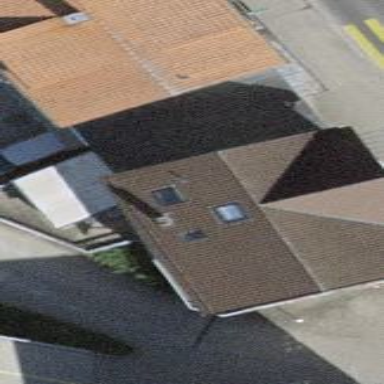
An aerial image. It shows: Gabled building.